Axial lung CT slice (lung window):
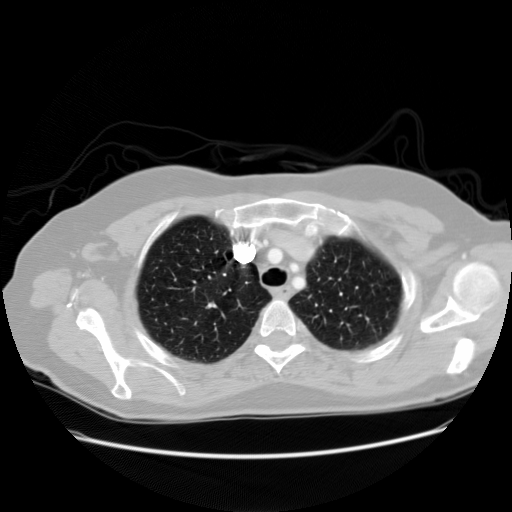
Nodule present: no